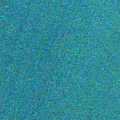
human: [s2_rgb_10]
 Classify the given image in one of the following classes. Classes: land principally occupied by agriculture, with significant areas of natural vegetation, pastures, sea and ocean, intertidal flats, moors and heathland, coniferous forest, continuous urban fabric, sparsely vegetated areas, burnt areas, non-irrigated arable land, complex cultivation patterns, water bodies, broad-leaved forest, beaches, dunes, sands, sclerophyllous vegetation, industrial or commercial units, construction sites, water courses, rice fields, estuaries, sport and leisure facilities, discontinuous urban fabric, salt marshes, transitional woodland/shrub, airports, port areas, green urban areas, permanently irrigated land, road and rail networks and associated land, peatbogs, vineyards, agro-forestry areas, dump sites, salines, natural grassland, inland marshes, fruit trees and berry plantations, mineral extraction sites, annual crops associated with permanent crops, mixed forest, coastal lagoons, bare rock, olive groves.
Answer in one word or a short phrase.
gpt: sea and ocean